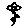
Label: flower